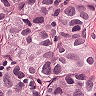
Metastatic tissue present: yes